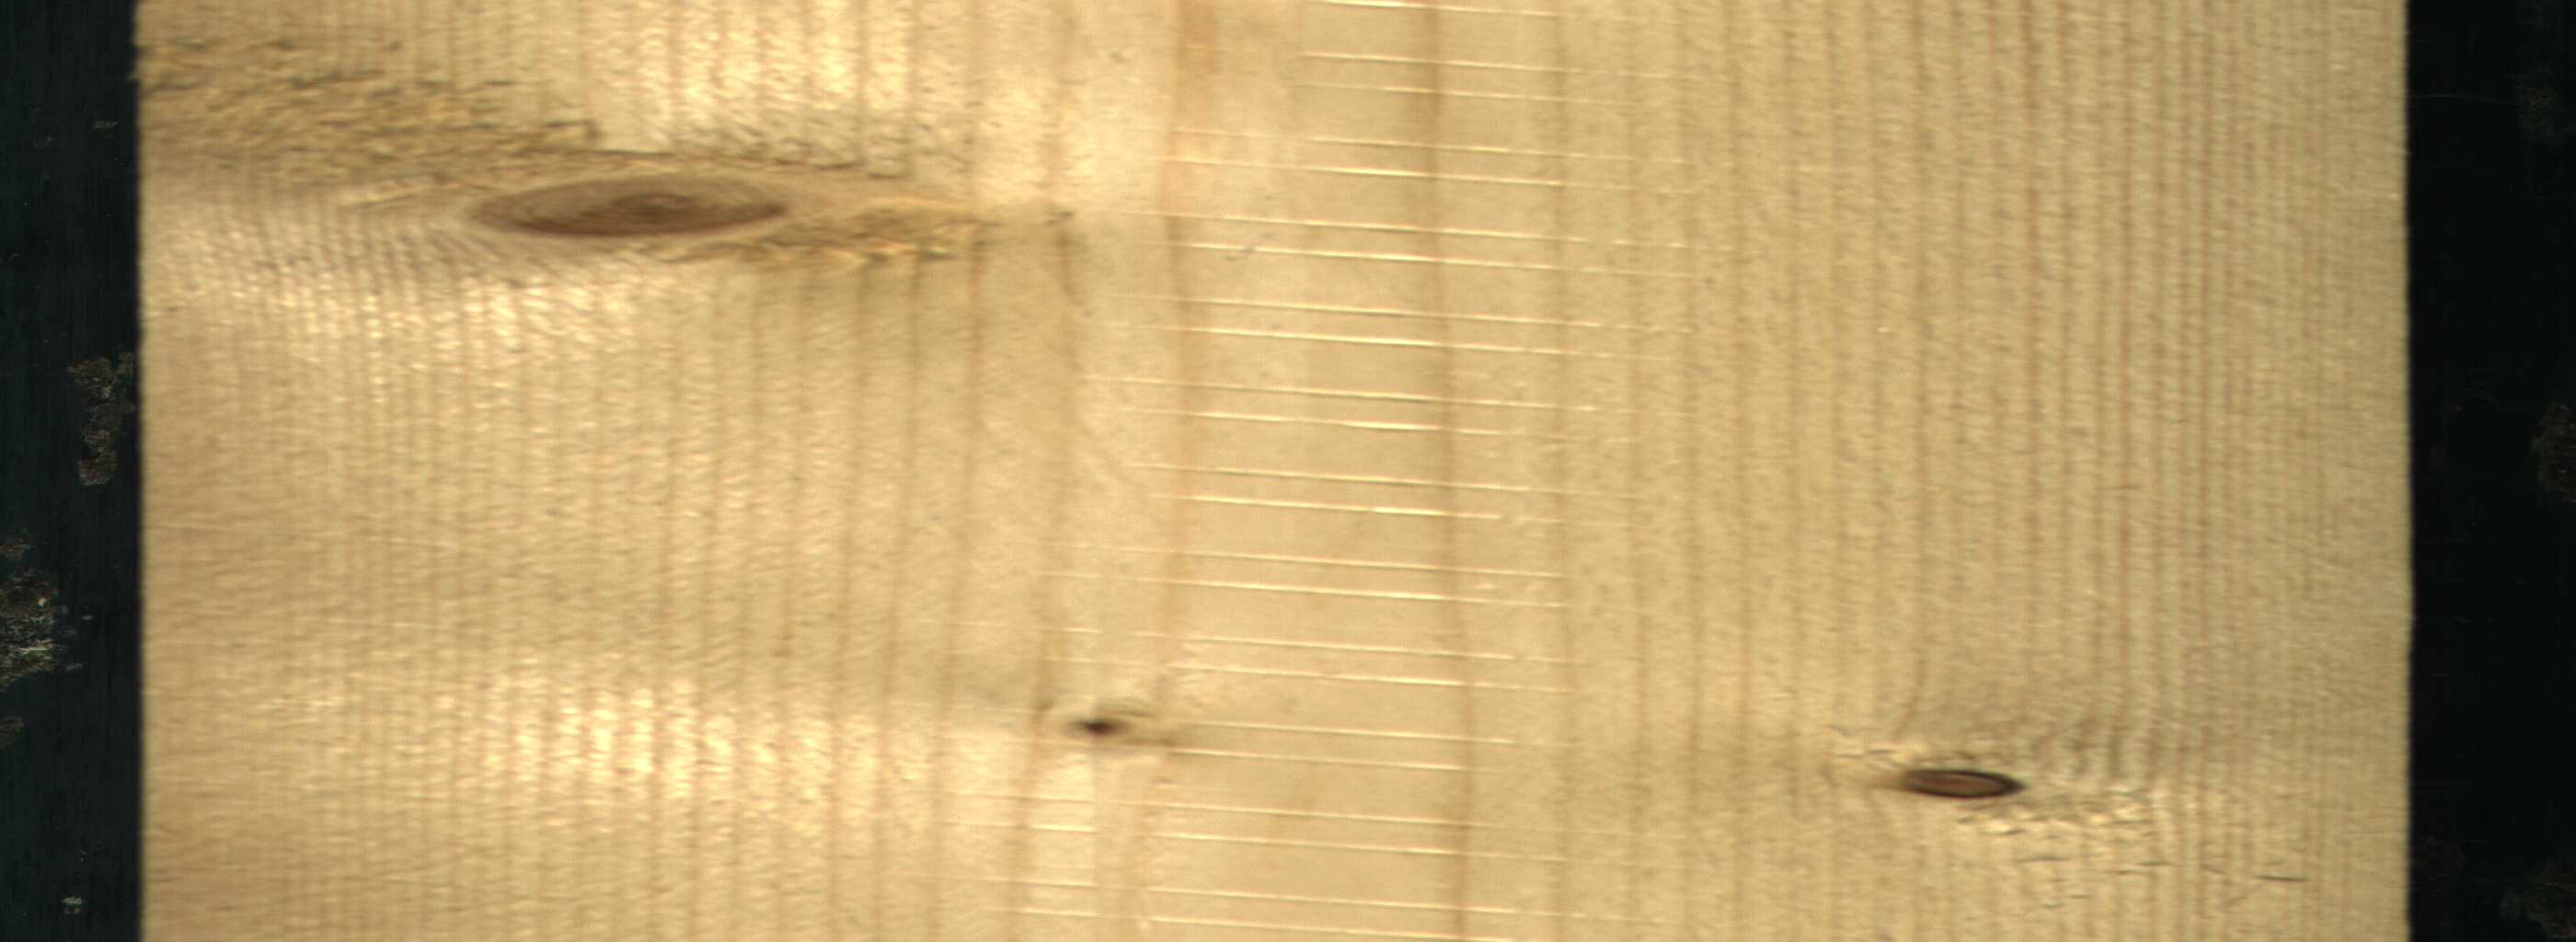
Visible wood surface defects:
Live_Knot
Live_Knot
Live_Knot